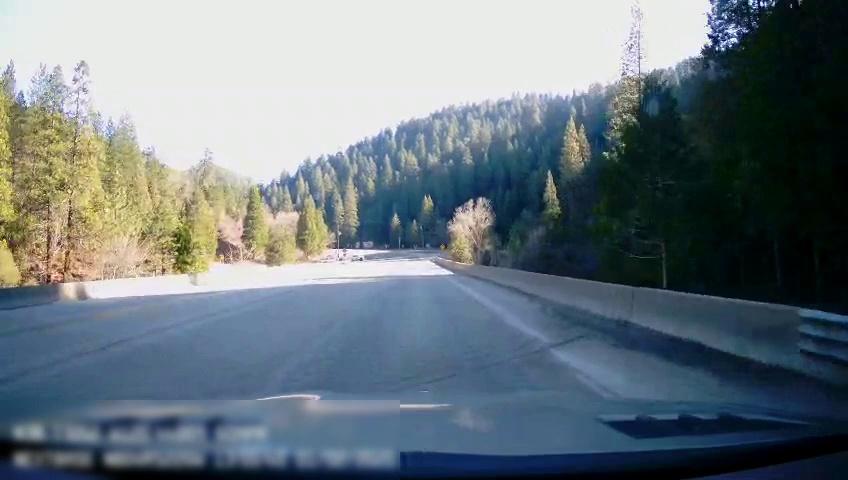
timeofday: Day
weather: Sunny
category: Drivable Space
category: Vehicles | Truck
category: Lanes | Alternate Lane